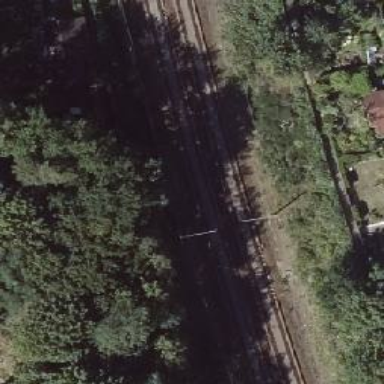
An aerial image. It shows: Milestone along the railway track with catenary mast.